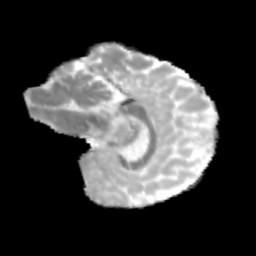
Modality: MD
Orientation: sagittal
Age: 13
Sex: male
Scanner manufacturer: siemens
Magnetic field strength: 3 T
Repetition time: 3.8 s
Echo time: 0.07 s